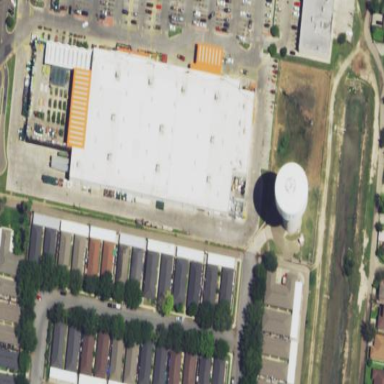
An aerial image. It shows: Retail building.